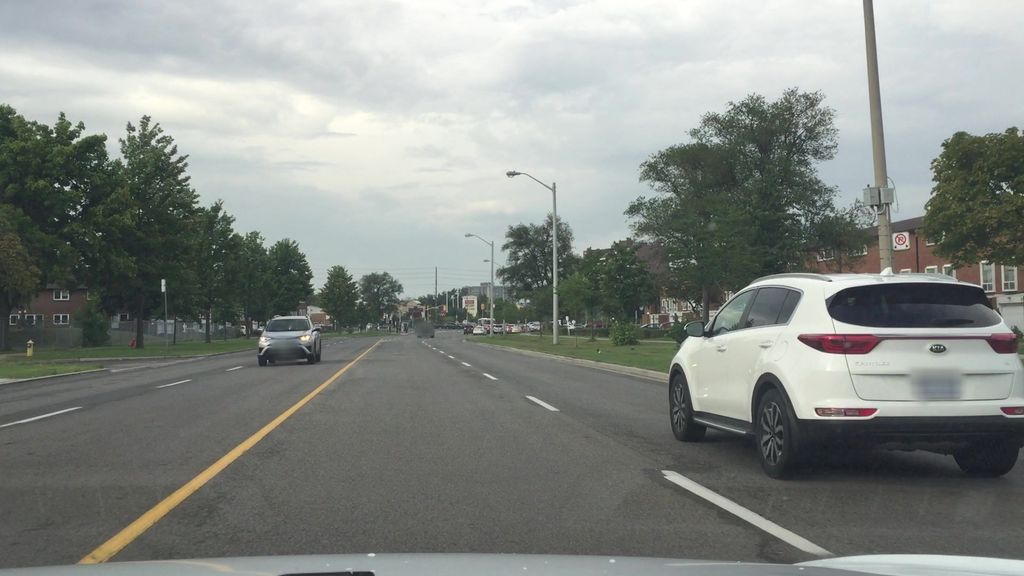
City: toronto